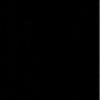
Label: dusty